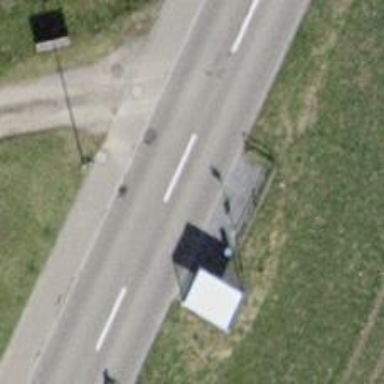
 serving as platform for public transportation."